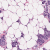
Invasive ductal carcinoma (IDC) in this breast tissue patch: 1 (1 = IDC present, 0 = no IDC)